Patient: sex M, age 51
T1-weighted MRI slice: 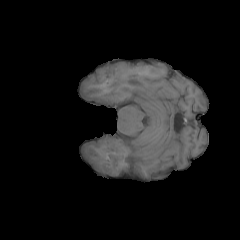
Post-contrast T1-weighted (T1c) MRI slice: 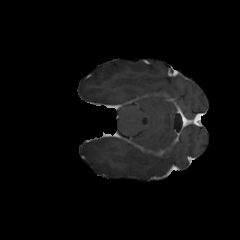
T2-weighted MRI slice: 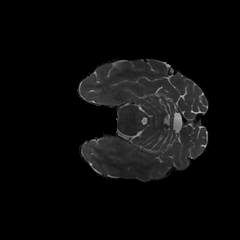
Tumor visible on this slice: no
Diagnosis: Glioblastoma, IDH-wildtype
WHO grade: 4